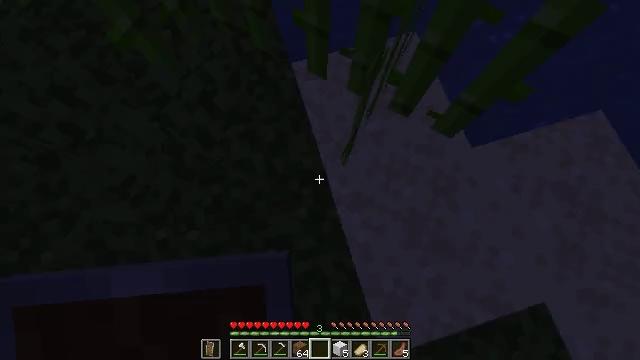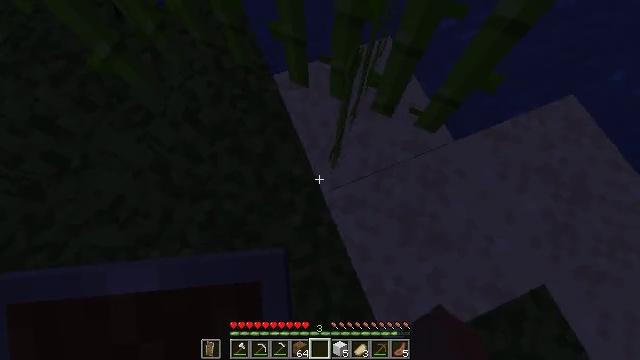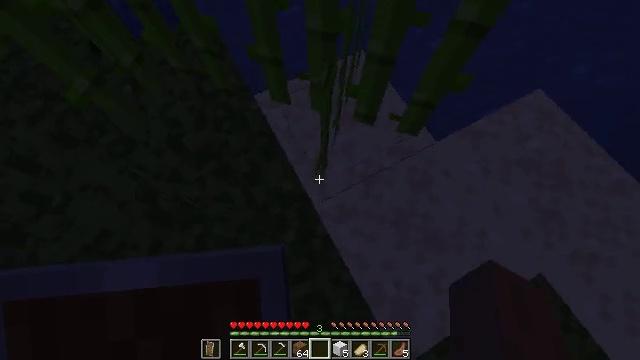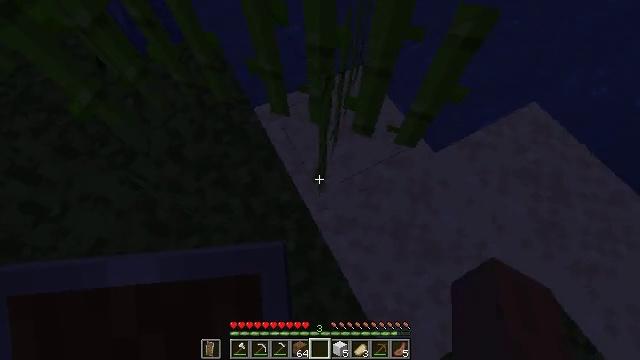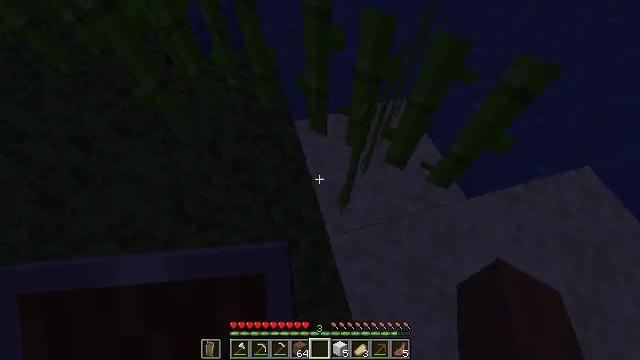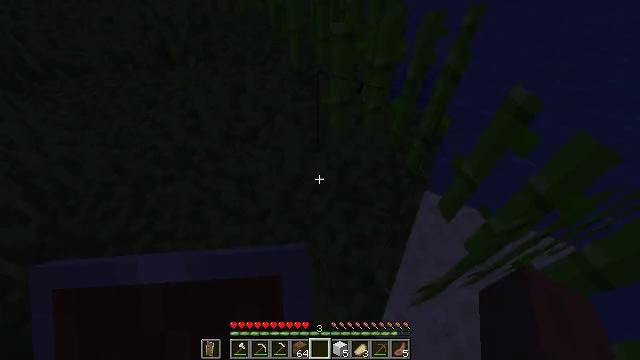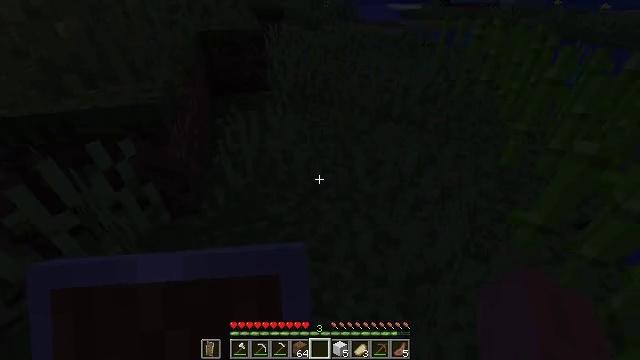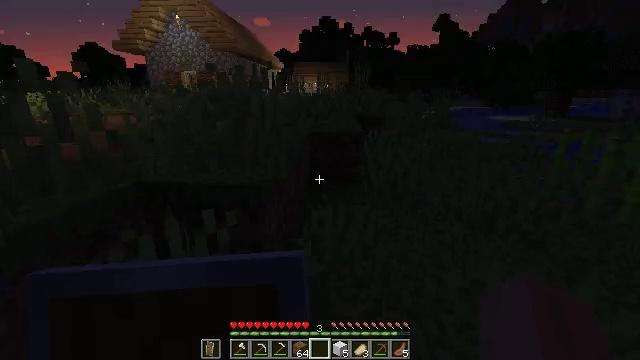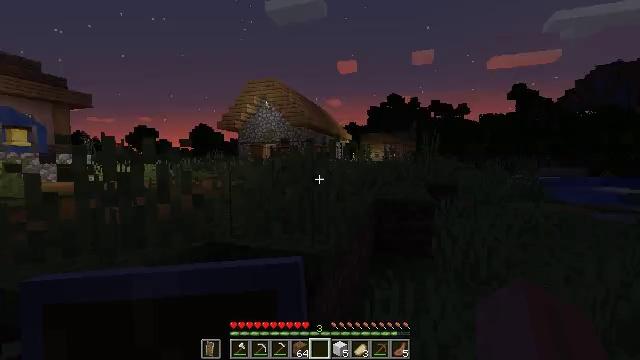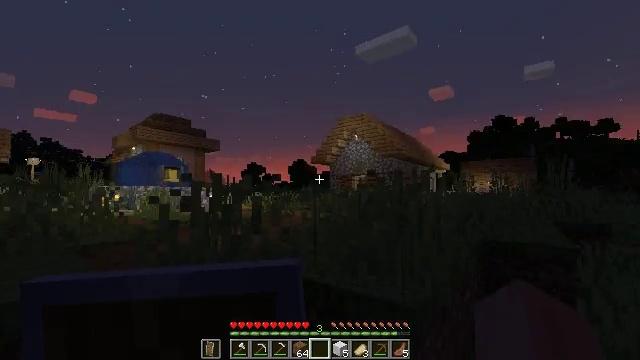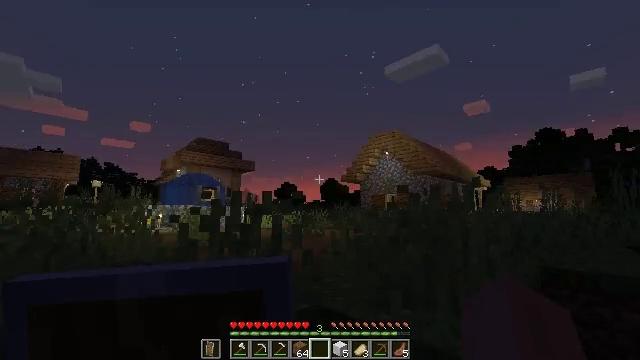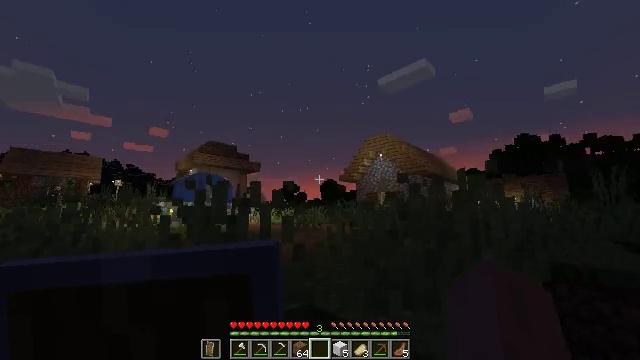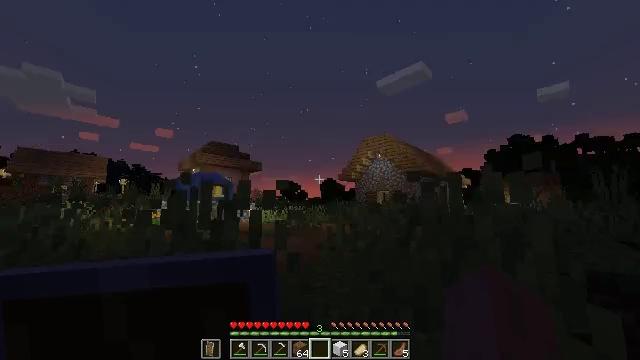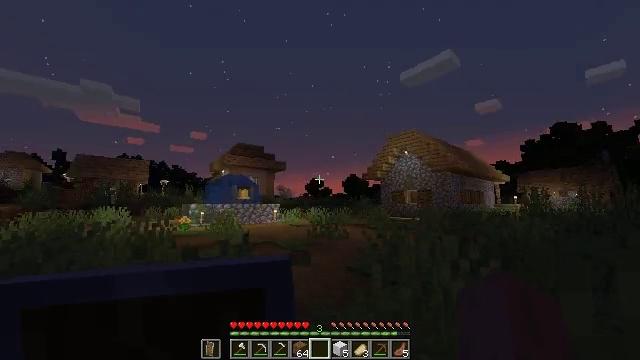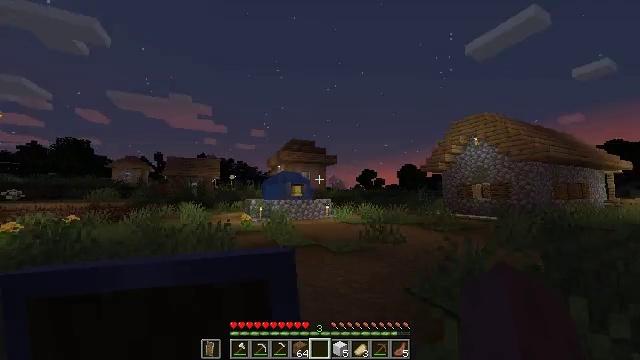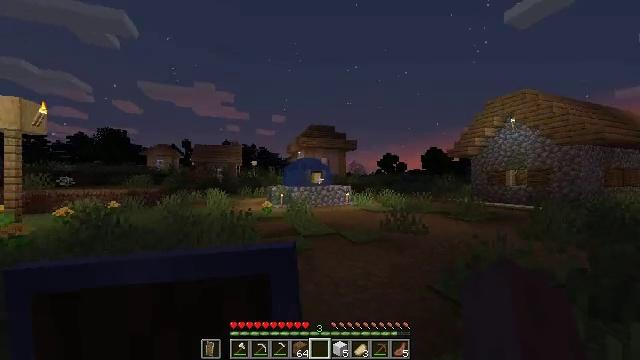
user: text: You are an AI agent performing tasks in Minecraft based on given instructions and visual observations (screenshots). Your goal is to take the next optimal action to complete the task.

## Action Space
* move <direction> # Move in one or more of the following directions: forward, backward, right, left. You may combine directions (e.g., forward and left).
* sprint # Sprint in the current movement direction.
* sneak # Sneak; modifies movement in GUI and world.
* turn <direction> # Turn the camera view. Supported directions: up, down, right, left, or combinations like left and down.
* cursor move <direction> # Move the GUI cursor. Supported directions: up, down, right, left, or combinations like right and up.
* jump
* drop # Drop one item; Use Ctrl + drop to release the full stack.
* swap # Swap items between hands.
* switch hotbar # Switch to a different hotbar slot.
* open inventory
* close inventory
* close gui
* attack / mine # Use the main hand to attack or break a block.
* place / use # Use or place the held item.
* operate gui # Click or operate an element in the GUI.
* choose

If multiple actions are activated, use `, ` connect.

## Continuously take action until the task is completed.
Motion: motion action
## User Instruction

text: Collect the composter for reuse.
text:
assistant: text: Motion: turn right and up
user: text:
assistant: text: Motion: turn right and up
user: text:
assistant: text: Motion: turn up
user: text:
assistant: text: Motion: turn left and up
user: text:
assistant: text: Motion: turn left and up
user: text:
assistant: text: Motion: turn left and up
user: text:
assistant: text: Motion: move forward, turn left and up
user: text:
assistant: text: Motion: move forward, turn left and up
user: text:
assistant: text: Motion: move forward, sprint, turn left and up
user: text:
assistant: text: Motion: move forward, sprint, turn left and up
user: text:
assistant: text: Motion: move forward, sprint
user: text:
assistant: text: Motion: move forward, sprint
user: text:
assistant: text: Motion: move forward, sprint, turn left and down, jump
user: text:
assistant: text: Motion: move forward, sprint, turn left and down, jump
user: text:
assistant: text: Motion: move forward, sprint, turn left and down, jump
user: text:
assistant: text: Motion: move forward, sprint, turn left and down, jump
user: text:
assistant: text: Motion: move forward, sprint, turn left and down, jump
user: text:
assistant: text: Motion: move forward, sprint, turn left, jump
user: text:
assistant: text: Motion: move forward, sprint, jump
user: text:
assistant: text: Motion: move forward, sprint, turn left, jump
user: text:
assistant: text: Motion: move forward, sprint, turn left, jump
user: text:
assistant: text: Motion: move forward, sprint, jump
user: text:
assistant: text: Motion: move forward, sprint, turn left, jump
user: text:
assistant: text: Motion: move forward, sprint, turn left and down, jump
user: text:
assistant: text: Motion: move forward, sprint, turn left and down, jump
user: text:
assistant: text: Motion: move forward, sprint, jump
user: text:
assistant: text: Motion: move forward, sprint, jump
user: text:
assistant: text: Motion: move forward, sprint, jump
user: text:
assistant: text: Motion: move forward, sprint, jump
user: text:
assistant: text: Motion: move forward, sprint, jump